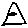
Label: triangle